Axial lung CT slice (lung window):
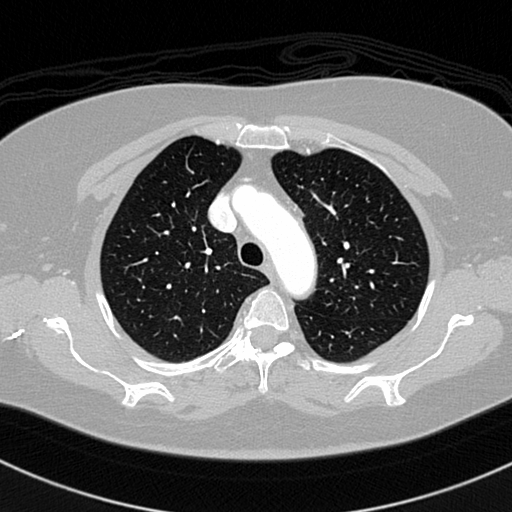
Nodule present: no